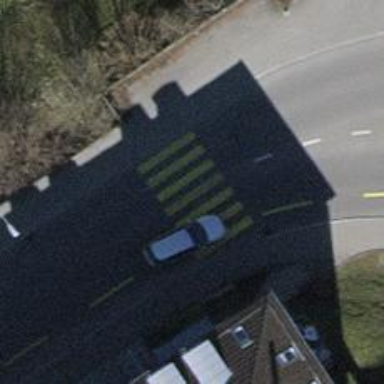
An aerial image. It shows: Tertiary road with asphalt surface and trolley wire.